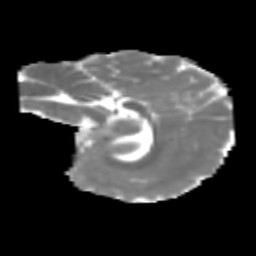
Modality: MD
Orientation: sagittal
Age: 7
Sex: female
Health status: healthy